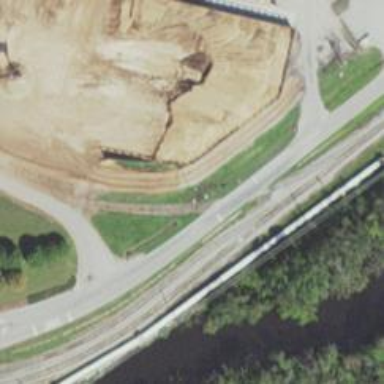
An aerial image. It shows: Rail spur service.